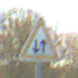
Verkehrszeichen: Gegenverkehr
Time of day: MorningAfternoon
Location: Outdoor (Nature)
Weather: Clear
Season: Autumn
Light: Natural